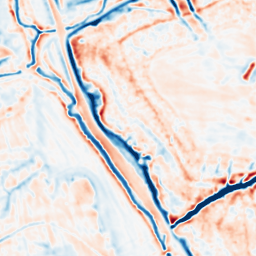
Category: multiscale
Decomposition family: dog_multiscale
Decomposition parameters: sigma_ratio: 1.6
n_scales: 3
base_sigma: 1
Upsampling method: bilinear
Upsampling parameters: scale: 8
Upsampling scale: 8